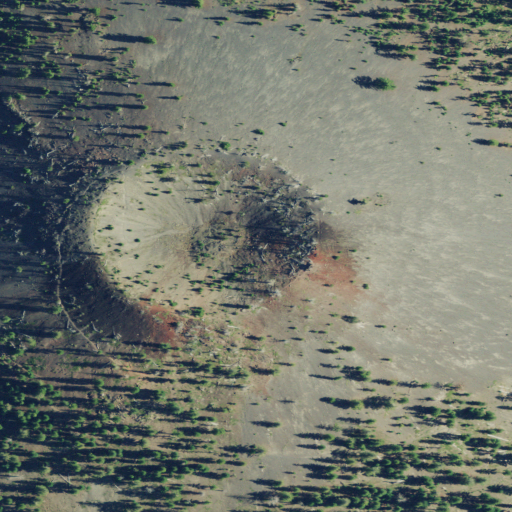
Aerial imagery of island in Oregon named Wizard Island containing shrub and evergreen forest